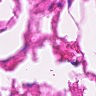
Metastatic tissue present: no